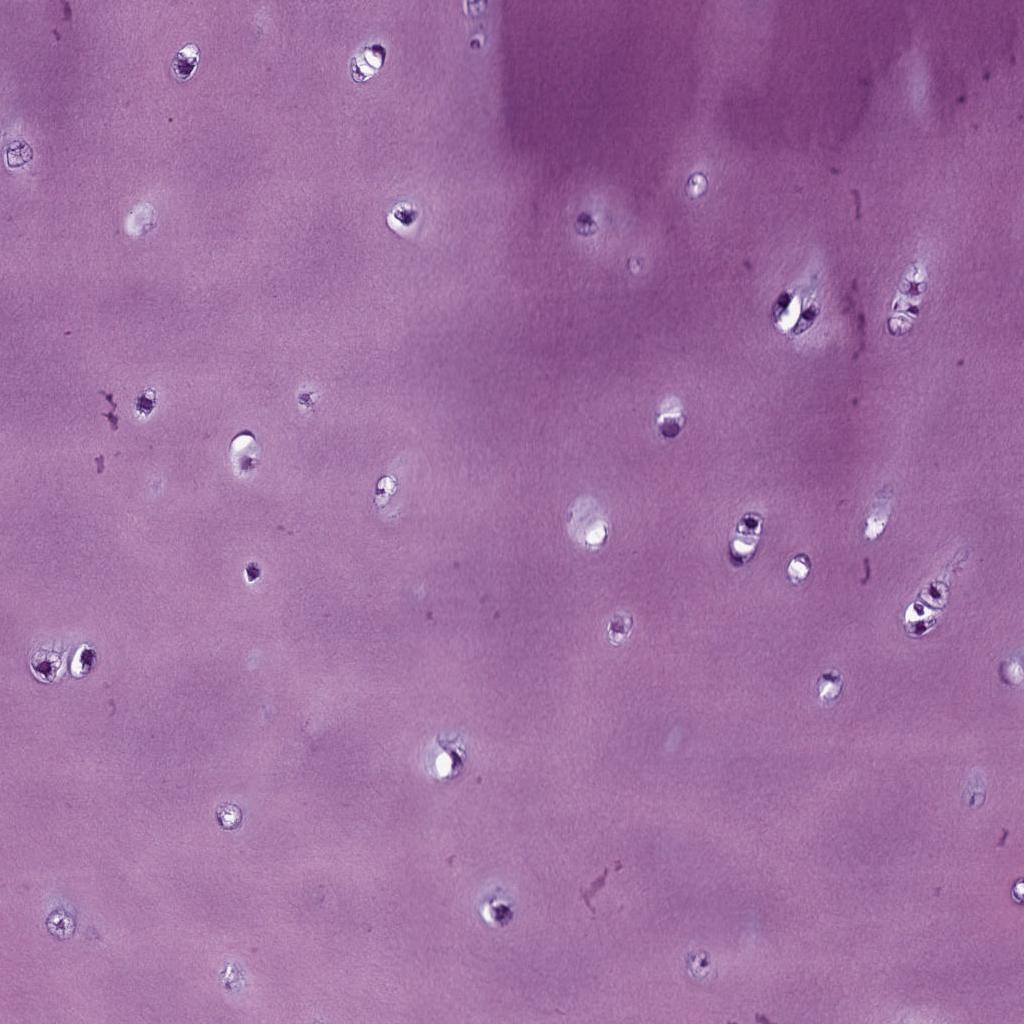
Label: Non-Tumor